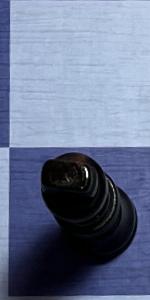
Label: King_Black